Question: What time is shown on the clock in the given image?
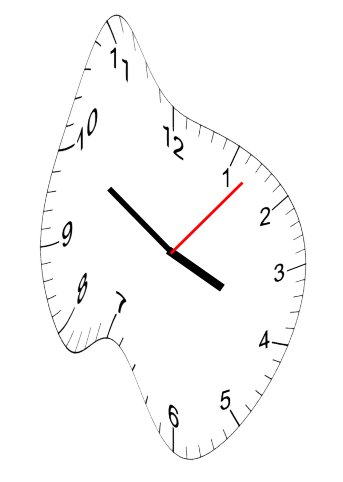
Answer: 03:50:07